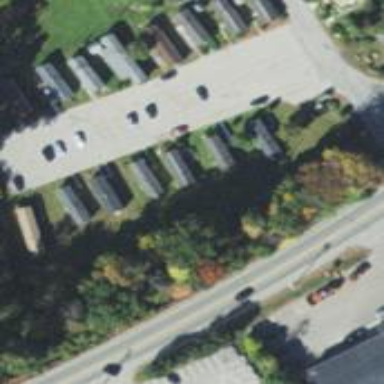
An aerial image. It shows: Parking area.